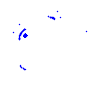
Particle: kaon